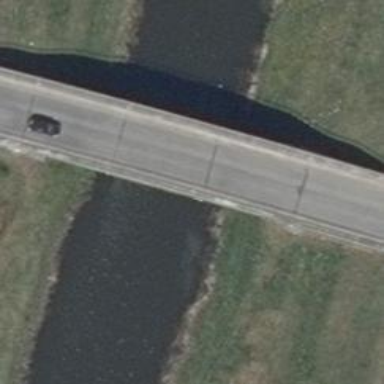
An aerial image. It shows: Secondary road bridge with asphalt surface and sidewalks on both sides.